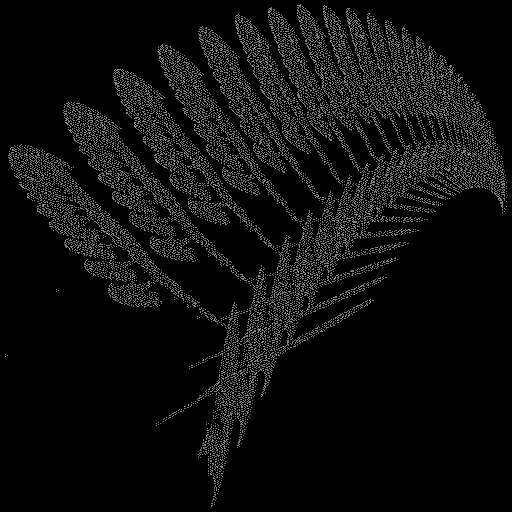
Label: newyorkfern